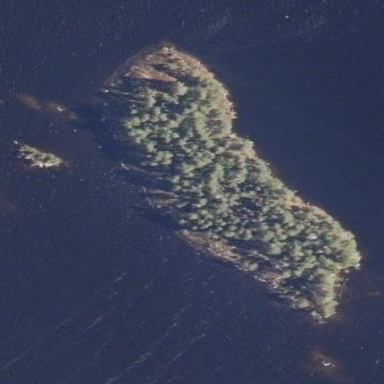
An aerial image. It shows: Islet surrounded by woodland.